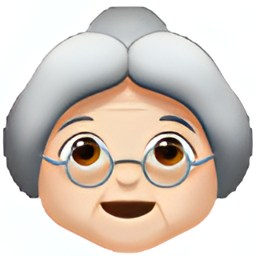
Name: older woman
Emoji: 👵🏻
Group: People & Body
Sub-group: person